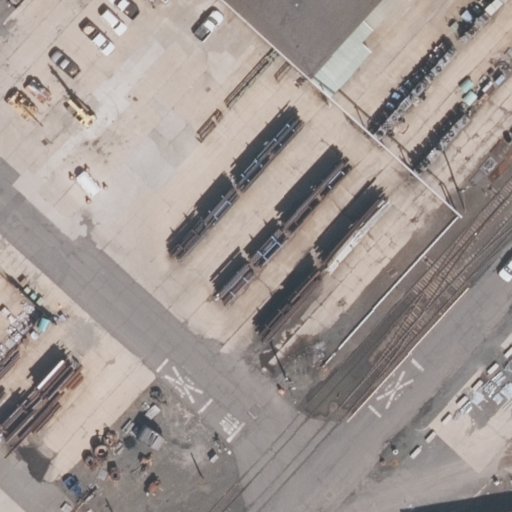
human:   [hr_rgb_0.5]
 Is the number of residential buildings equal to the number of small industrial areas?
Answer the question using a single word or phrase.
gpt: yes

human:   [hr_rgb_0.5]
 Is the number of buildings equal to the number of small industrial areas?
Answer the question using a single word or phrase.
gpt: no

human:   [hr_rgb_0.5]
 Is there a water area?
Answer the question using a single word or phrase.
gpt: no

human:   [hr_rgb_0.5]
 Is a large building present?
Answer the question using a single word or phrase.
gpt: yes

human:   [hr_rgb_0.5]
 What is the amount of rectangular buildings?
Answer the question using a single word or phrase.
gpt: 1

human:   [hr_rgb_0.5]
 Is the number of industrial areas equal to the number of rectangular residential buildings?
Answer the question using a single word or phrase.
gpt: no

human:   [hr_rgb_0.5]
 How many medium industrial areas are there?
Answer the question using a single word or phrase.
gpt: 0

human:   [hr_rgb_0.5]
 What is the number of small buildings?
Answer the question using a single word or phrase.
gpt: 0

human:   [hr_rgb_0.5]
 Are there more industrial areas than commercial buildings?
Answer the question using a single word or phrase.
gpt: no

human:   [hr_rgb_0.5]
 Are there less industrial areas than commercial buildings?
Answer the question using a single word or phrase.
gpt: no

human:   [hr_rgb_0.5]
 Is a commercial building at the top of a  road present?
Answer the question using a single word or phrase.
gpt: yes

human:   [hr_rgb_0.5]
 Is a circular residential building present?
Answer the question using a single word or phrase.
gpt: no

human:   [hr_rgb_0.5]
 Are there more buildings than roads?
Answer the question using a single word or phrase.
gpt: no

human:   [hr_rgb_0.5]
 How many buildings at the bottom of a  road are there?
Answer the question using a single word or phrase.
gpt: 0

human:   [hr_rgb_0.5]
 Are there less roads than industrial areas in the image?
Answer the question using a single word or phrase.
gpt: no

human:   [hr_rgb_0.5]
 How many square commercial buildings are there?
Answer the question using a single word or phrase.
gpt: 0

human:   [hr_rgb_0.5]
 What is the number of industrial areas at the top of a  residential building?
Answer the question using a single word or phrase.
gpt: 0

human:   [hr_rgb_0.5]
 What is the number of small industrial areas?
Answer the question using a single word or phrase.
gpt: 0

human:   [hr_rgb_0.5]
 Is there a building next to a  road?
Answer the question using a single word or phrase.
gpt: yes

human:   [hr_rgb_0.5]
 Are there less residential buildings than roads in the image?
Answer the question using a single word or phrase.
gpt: yes

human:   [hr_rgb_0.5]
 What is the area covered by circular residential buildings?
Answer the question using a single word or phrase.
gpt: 0m2

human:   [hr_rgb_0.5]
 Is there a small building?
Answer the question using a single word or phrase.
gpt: no

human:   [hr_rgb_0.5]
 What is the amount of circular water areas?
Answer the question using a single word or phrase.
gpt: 0

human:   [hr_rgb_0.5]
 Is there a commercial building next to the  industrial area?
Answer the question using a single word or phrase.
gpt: yes

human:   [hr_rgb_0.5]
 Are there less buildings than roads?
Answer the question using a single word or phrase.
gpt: yes

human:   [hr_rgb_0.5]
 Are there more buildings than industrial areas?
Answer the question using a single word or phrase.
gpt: no

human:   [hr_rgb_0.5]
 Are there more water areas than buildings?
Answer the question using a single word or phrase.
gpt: no

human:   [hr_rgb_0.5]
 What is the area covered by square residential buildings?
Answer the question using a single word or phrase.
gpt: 0m2

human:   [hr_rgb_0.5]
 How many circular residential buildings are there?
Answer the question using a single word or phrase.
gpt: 0

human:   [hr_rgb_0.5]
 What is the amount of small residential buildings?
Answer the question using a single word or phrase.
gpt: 0

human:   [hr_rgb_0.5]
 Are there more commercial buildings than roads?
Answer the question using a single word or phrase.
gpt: no

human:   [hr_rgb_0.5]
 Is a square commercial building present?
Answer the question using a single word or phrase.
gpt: no

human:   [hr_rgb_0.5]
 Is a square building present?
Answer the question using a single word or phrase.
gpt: no

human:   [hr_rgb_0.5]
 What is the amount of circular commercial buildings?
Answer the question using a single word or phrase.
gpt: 0

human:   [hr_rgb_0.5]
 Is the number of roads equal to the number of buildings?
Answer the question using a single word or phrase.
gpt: no

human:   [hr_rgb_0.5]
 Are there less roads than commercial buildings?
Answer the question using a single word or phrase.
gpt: no